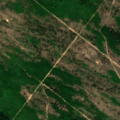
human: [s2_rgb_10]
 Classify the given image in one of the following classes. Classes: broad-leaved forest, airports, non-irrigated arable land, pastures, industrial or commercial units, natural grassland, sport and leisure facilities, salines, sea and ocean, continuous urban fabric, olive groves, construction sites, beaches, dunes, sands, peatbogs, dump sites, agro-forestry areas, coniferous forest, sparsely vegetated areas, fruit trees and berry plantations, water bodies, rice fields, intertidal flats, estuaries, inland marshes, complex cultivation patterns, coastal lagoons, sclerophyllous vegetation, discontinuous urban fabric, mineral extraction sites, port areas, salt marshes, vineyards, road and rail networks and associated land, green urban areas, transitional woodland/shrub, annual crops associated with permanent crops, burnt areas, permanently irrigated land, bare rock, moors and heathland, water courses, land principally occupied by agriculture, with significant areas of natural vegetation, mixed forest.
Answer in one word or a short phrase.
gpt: broad-leaved forest, mixed forest, natural grassland, transitional woodland/shrub